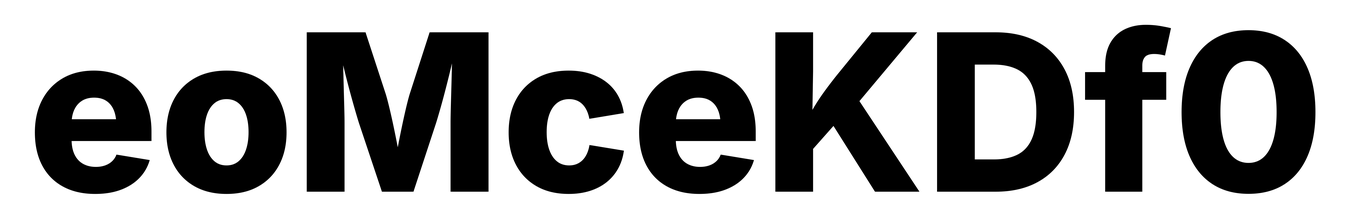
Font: Inter_ExtraBold